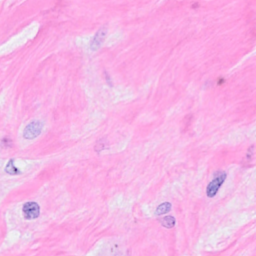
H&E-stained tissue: Breast